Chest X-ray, PA view. Patient: 57 years old, sex M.
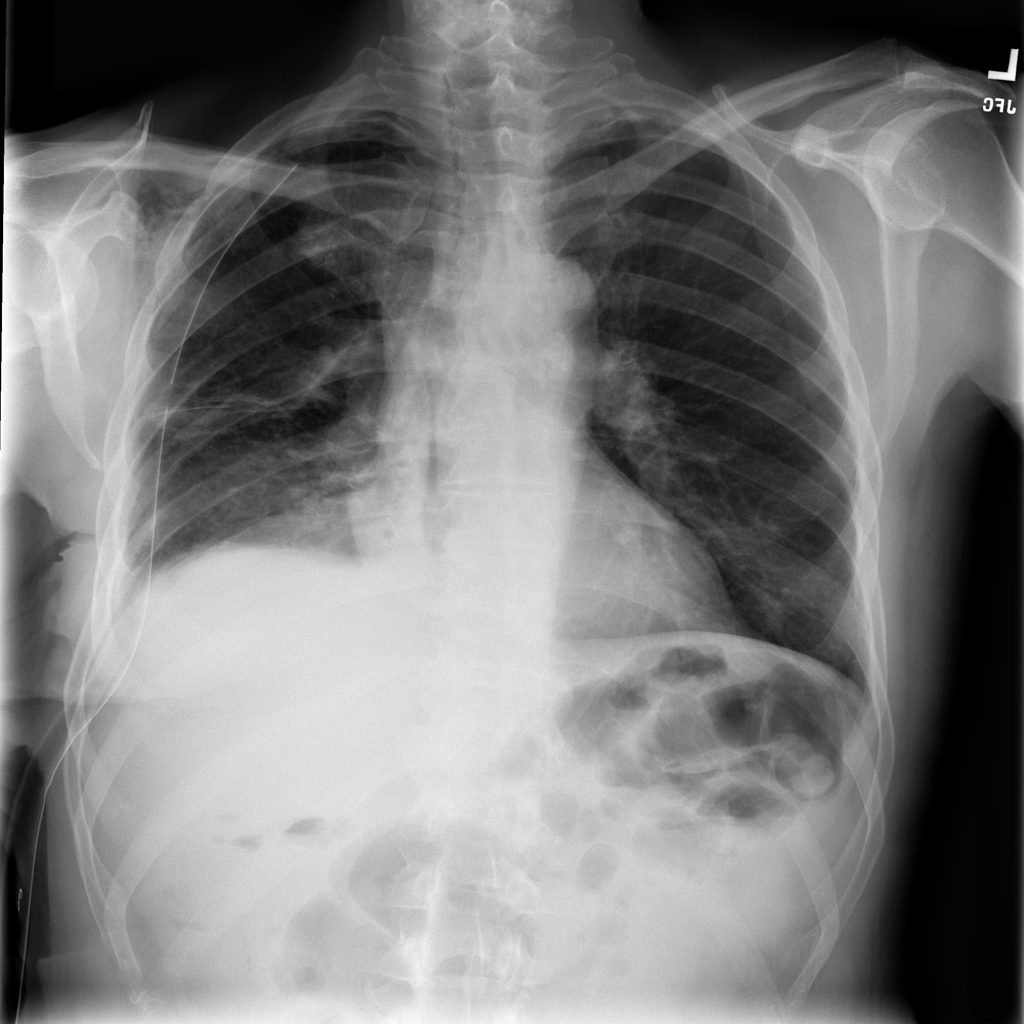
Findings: Emphysema, Pneumothorax